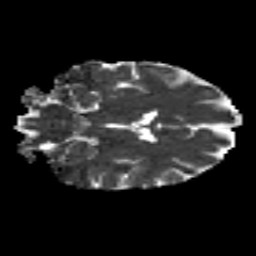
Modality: MD
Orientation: coronal
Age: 28
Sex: female
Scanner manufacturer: siemens
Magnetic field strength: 3 T
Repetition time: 8.8 s
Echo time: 0.085 s